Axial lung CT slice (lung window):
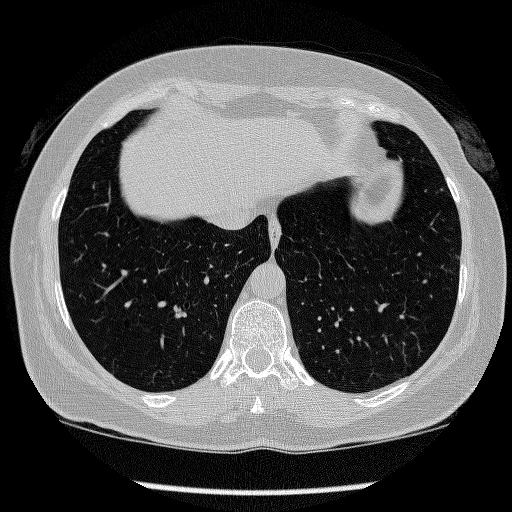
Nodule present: no